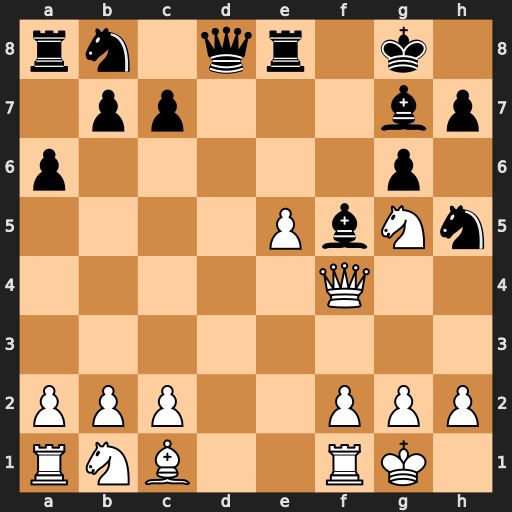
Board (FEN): rn1qr1k1/1pp3bp/p5p1/4PbNn/5Q2/8/PPP2PPP/RNB2RK1
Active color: w
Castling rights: -
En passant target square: -
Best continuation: Qc4+ Be6 Nxe6 Rxe6 Qxe6+